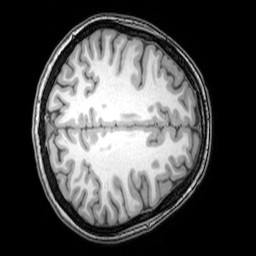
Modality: T1w
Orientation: axial
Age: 26
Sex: female
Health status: healthy
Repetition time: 0.081 s
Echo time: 0.037 s